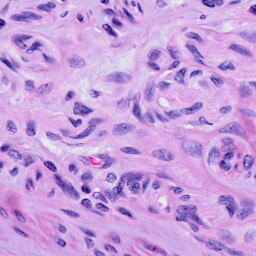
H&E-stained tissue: Cervix